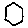
Label: hexagon